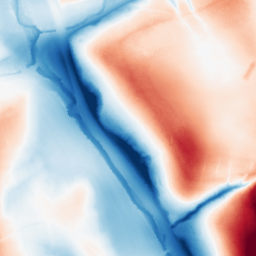
Category: classical
Decomposition family: gaussian_anisotropic
Decomposition parameters: sigma_x: 50
sigma_y: 5
Upsampling method: quartic
Upsampling parameters: scale: 4
Upsampling scale: 4